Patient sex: M
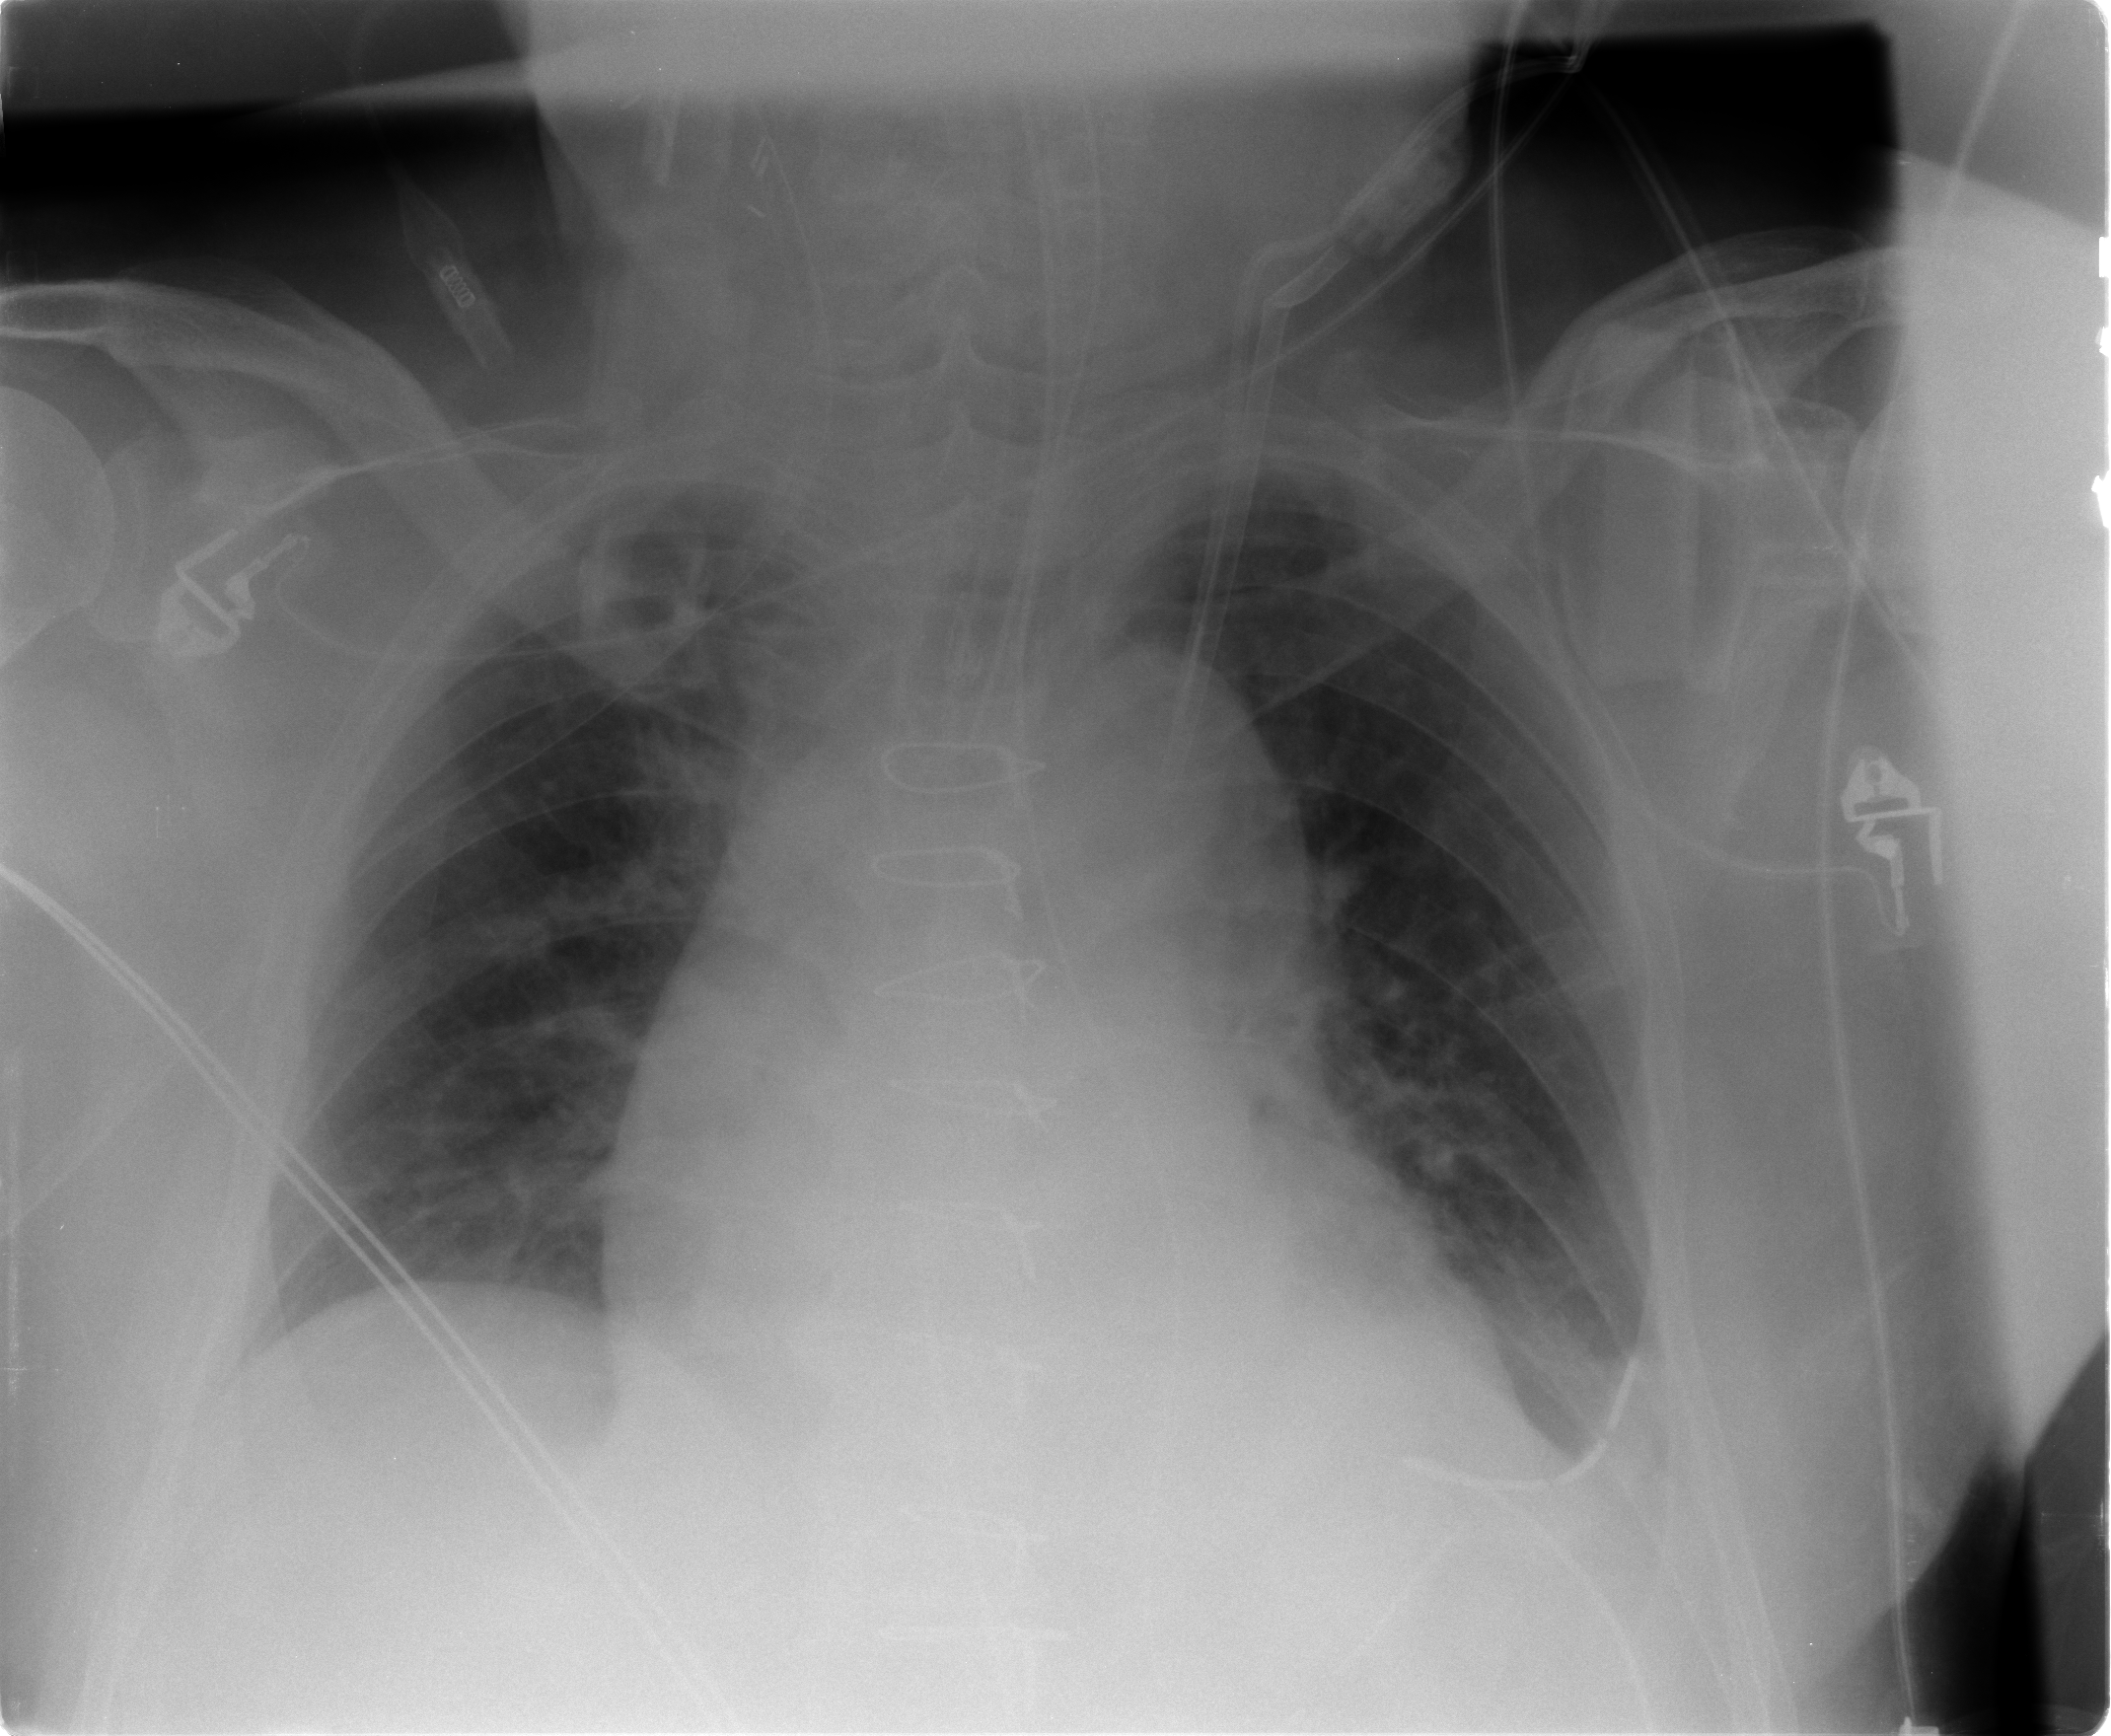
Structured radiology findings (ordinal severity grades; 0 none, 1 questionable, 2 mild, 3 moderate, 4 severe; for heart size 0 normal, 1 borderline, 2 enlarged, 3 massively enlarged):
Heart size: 2
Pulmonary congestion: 2
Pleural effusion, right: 0
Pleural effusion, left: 1
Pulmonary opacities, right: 0
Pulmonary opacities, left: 0
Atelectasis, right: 1
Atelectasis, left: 1